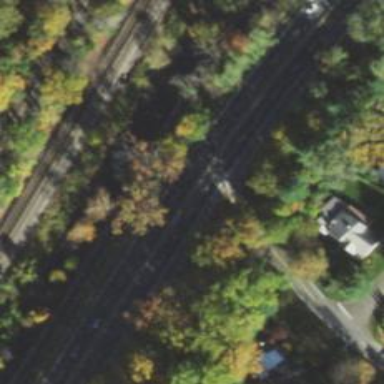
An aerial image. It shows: Trunk link highway.